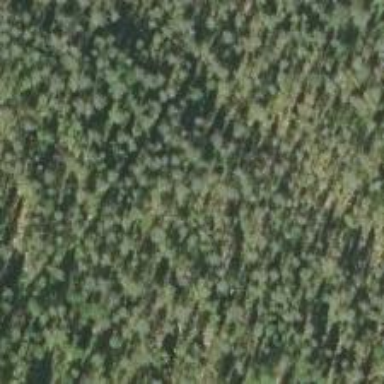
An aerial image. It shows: Woodland consisting mainly of needle-leaved trees.